Question: Noormally you can select text with left click function

I work on this <URL> and am not able to select text in the top areas of the page.
What is wrong with the code?
HTML: <URL>
CSS: <URL>
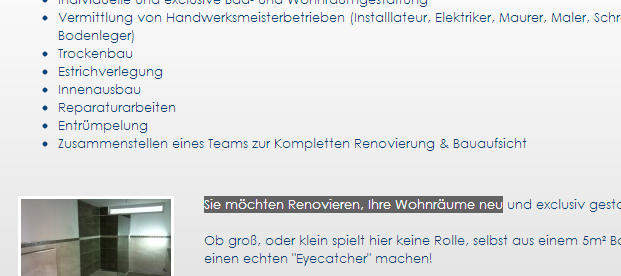
Answer: The footer is on top of the text. Just remove 'position:absolute' form '#footer'
EDIT:
I can't replicate your issues because my solution is working. Here you can see it